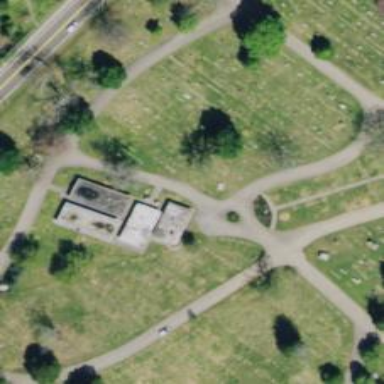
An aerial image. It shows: Memorial.